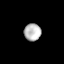
Tissue: lung
Cell type: Fibroblasts
Senescence score: 0.5618
Nuclear area (px): 283
Mean DAPI intensity: 187.76